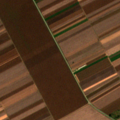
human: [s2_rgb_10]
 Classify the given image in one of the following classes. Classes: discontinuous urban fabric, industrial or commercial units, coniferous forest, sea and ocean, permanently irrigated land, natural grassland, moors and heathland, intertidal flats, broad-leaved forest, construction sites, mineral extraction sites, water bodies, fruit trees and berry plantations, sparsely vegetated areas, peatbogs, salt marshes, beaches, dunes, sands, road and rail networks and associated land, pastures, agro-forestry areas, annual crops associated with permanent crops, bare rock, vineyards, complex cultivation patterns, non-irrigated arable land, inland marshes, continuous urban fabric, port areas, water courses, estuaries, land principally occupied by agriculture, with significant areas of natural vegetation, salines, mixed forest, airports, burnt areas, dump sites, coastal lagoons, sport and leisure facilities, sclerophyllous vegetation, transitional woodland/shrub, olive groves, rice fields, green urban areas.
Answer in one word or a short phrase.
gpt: non-irrigated arable land